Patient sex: M
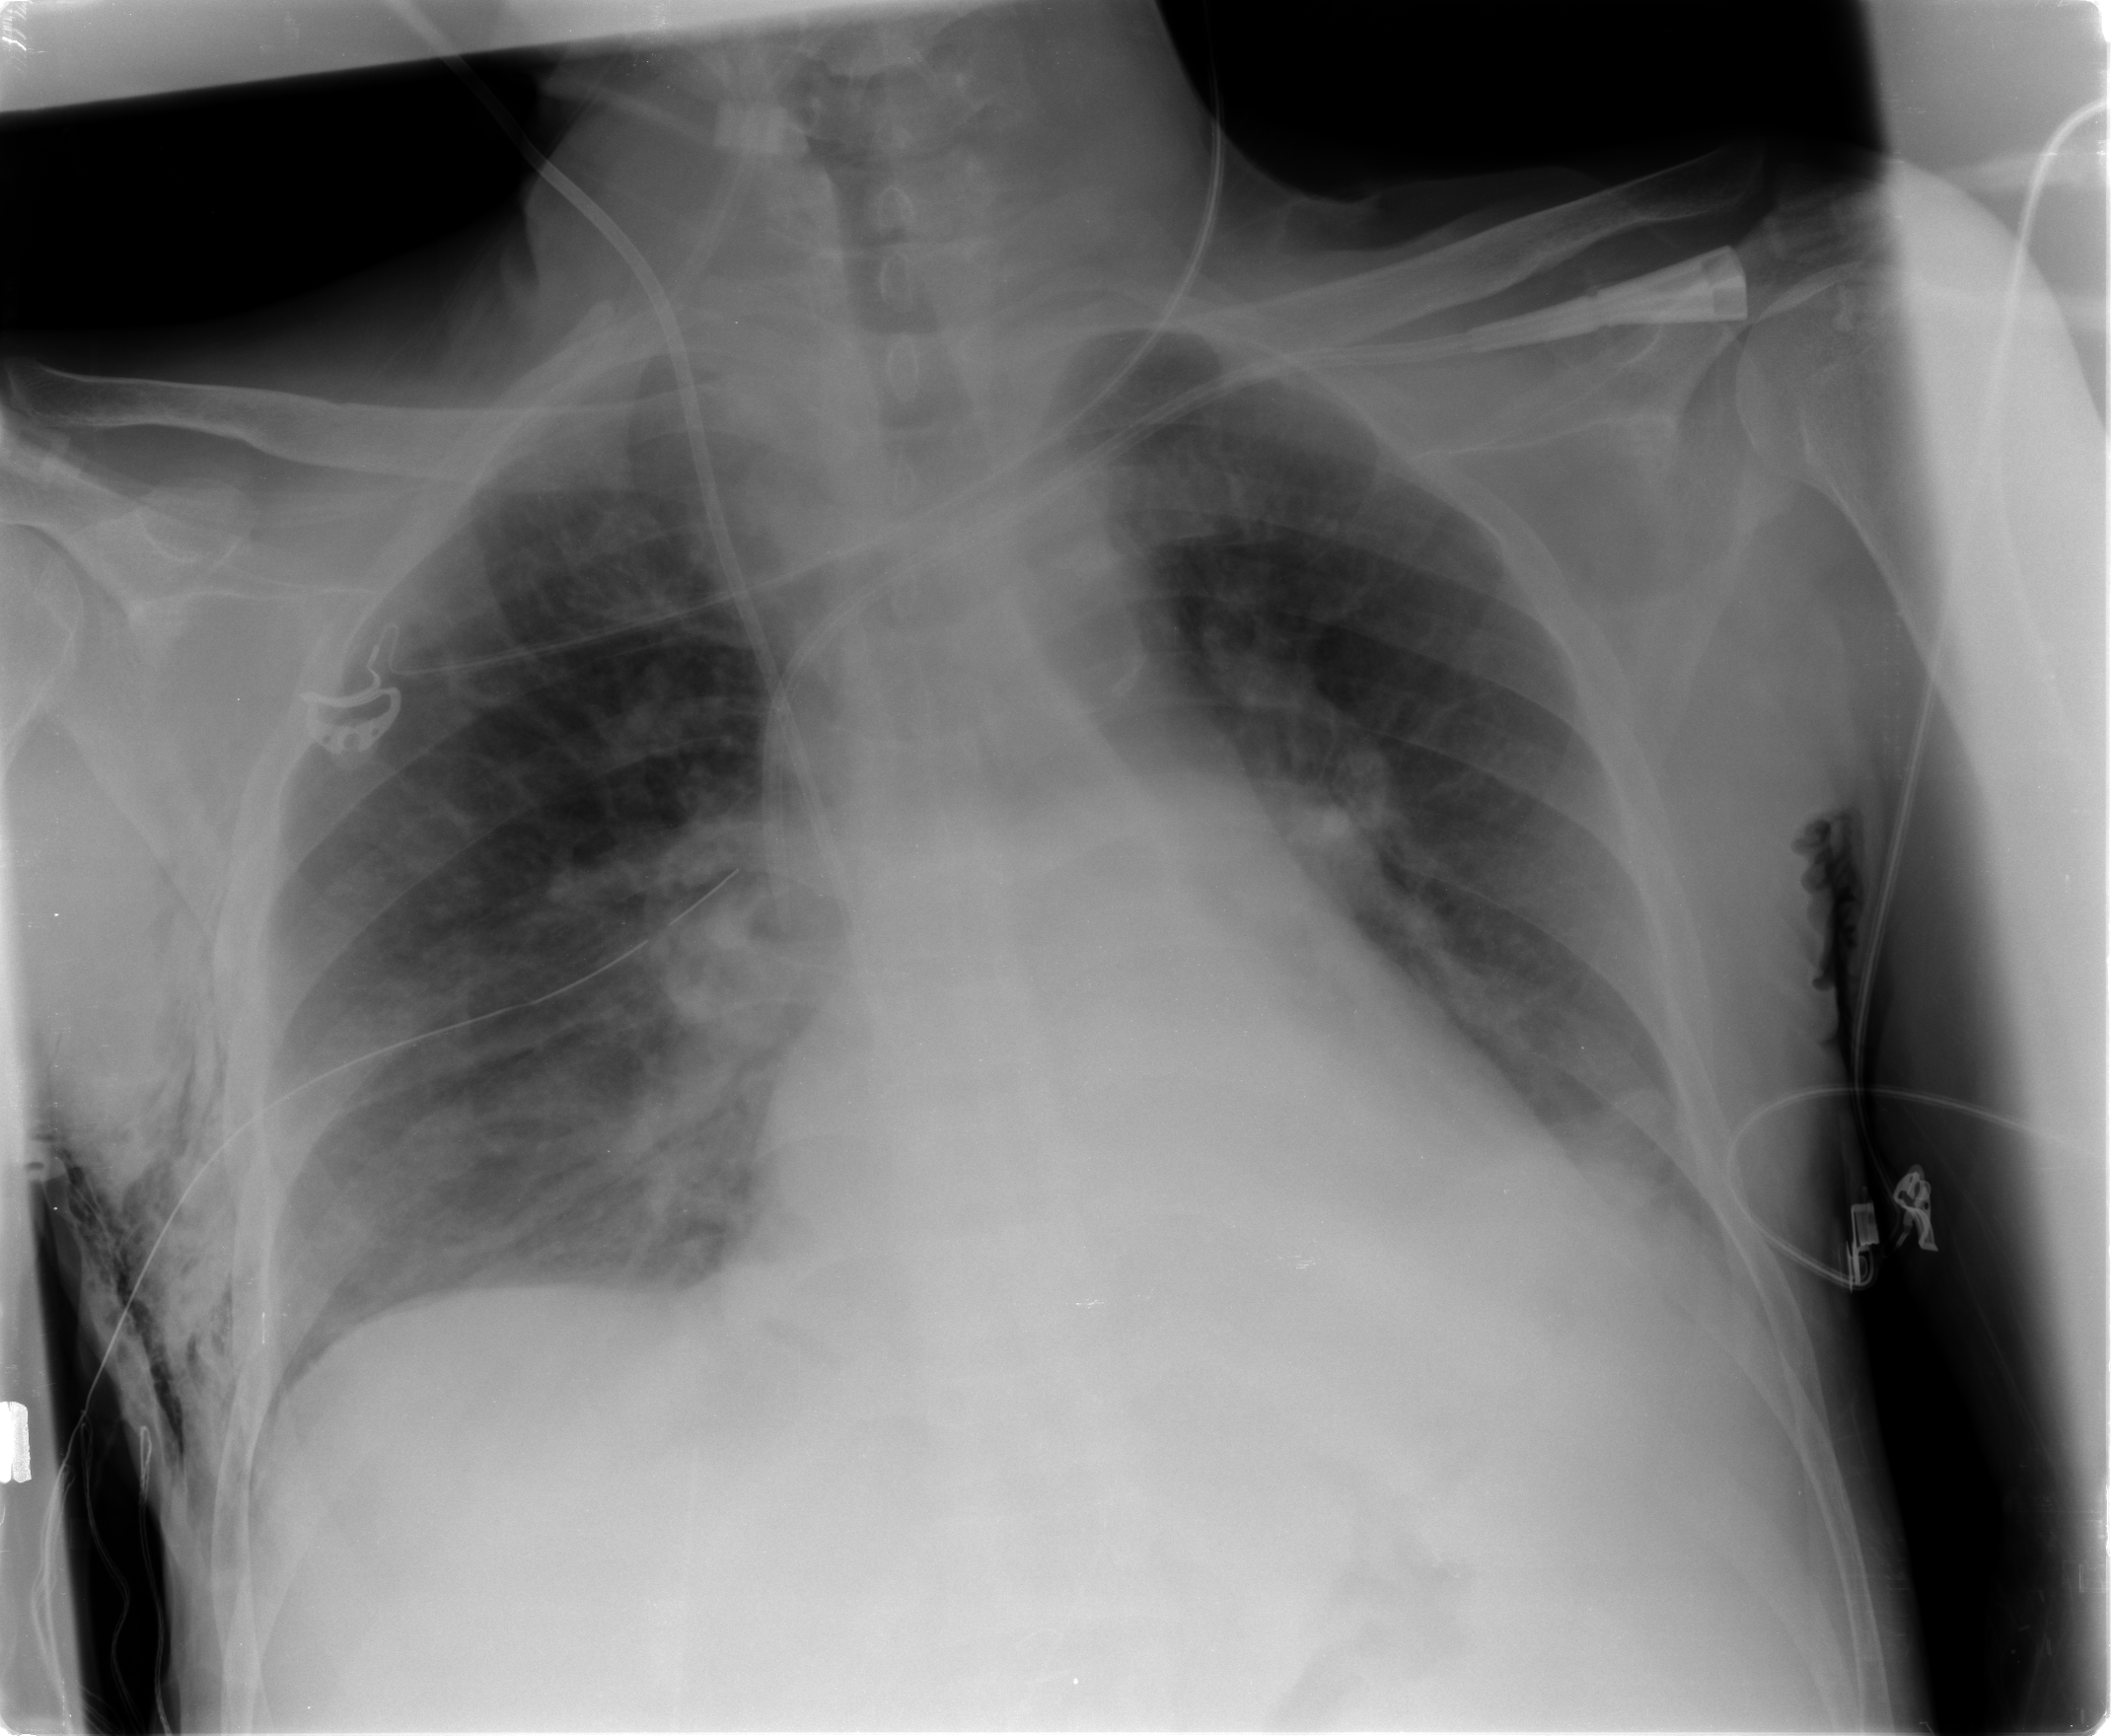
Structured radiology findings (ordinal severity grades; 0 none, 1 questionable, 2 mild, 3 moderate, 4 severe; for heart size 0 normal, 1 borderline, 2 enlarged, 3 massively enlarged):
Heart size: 1
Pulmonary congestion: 0
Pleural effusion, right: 0
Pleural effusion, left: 0
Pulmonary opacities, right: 0
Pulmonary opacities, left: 0
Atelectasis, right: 2
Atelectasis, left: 2